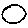
Label: circle